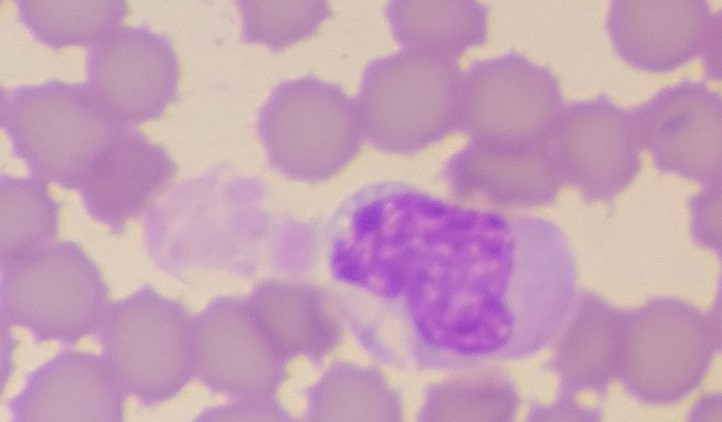
White blood cell type: Monocyte